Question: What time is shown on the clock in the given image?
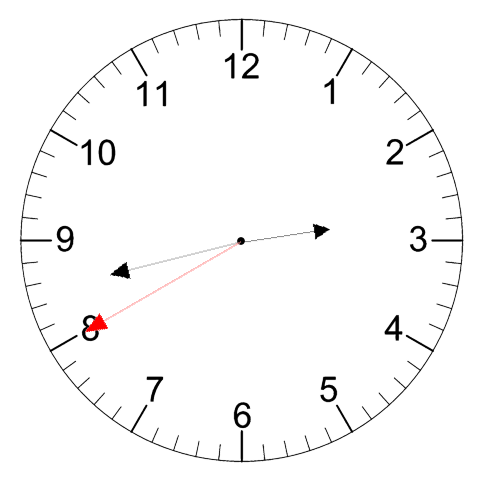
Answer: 02:42:40